Question: So, first things first, I have achieved what I wanted, and that is, display some amount of text in the center of a "zone". Screenshot (upper right corner):

Now, the problem I have is how I achieved this... This is the FXML extract for the whole tab:
'''
<Tab text="Statistics" closable="false">
<SplitPane orientation="VERTICAL" dividerPositions="0.5">
<SplitPane orientation="HORIZONTAL" dividerPositions="0.5">
<GridPane gridLinesVisible="false">
<!-- snip -->
</GridPane>
<!-- HERE -->
<BorderPane>
<center>
<Label text="No information"/>
</center>
</BorderPane>
</SplitPane>
<TableView fx:id="stats">
<!-- snip -->
</TableView>
</SplitPane>
</Tab>
'''
As you can see, in order to achieve something which intuitively should be simple (display some text in the center of a zone), I had to create a 'BorderPane' and put a 'Label' in its '<center>'; and I didn't even have to specify that the text on the label should be centered...
The other things I have tried are:
- 'Label''ScrollPane''Scene'- 'AnchorPane'
Is there an easier solution than the above?
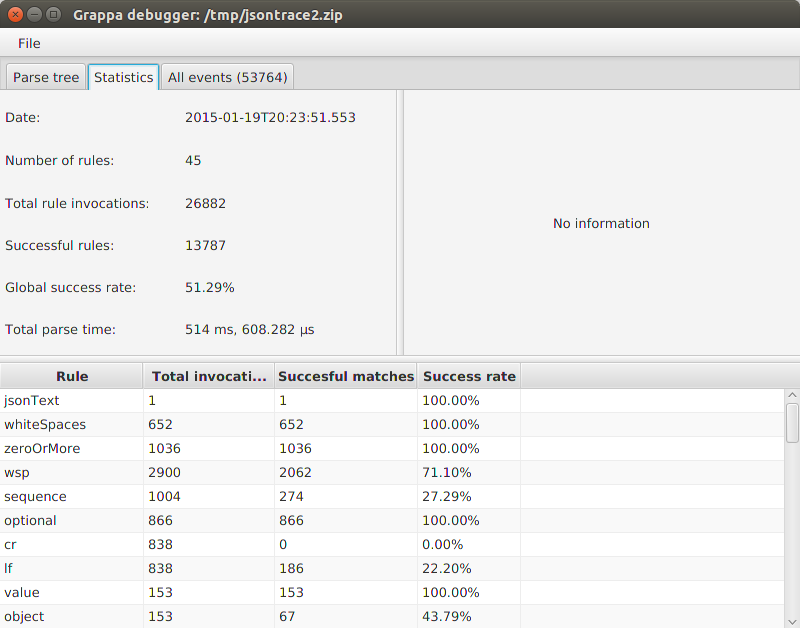
Answer: Use a <URL>. By default a StackPane will center any node you put in it. To me, this is the simplest, most intuitive solution.
'''
<StackPane>
<Label text="No information"/>
</StackPane>
'''
Another way to handle it is to set constraints on the label itself so that the label will expand to fill a resizable area and center itself within the area:
'''
<SplitPane dividerPositions="0.5"
prefHeight="400.0"
prefWidth="600.0"
xmlns:fx="http://javafx.com/fxml/1" xmlns="http://javafx.com/javafx/8">
<items>
<StackPane />
<Label alignment="CENTER"
maxHeight="1.7976931348623157E308"
maxWidth="1.7976931348623157E308"
text="Label" />
</items>
</SplitPane>
'''
If it is a multi-line label (e.g. it has '
' new lines in the text or the available width forces a wrap because you constrain the width and set 'wrapText="true"'), then you need an additional setting to center the multi-line text within the label: 'textAlignment="true"'. 'textAlignment' is different from 'alignment'; in particular, 'textAlignment' applies only to multi-line controls.